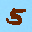
Label: 5